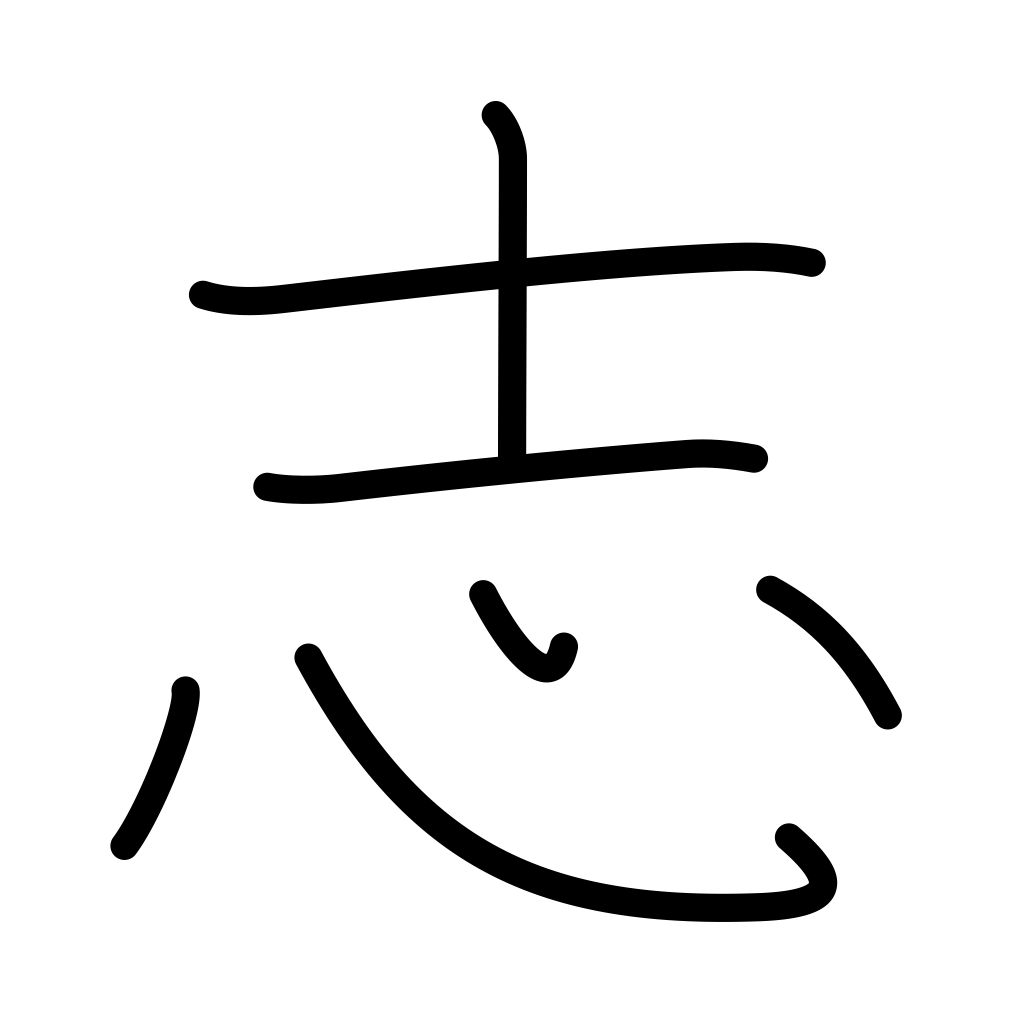
Meaning: intention, plan, resolve, aspire, motive, hopes, shilling